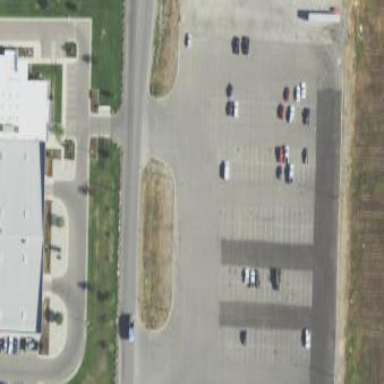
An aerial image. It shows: Parking area with park and ride facility.